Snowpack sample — Buffalo Mountain, Silverthorne, Colorado, USA (1/25/25, 10:11 AM MST)
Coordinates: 39.6222, -106.1139
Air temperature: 22 °F
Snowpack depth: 110 cm
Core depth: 30 cm
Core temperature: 42.8 °F
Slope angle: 12°, slope face: 102°
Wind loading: high
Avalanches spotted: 0
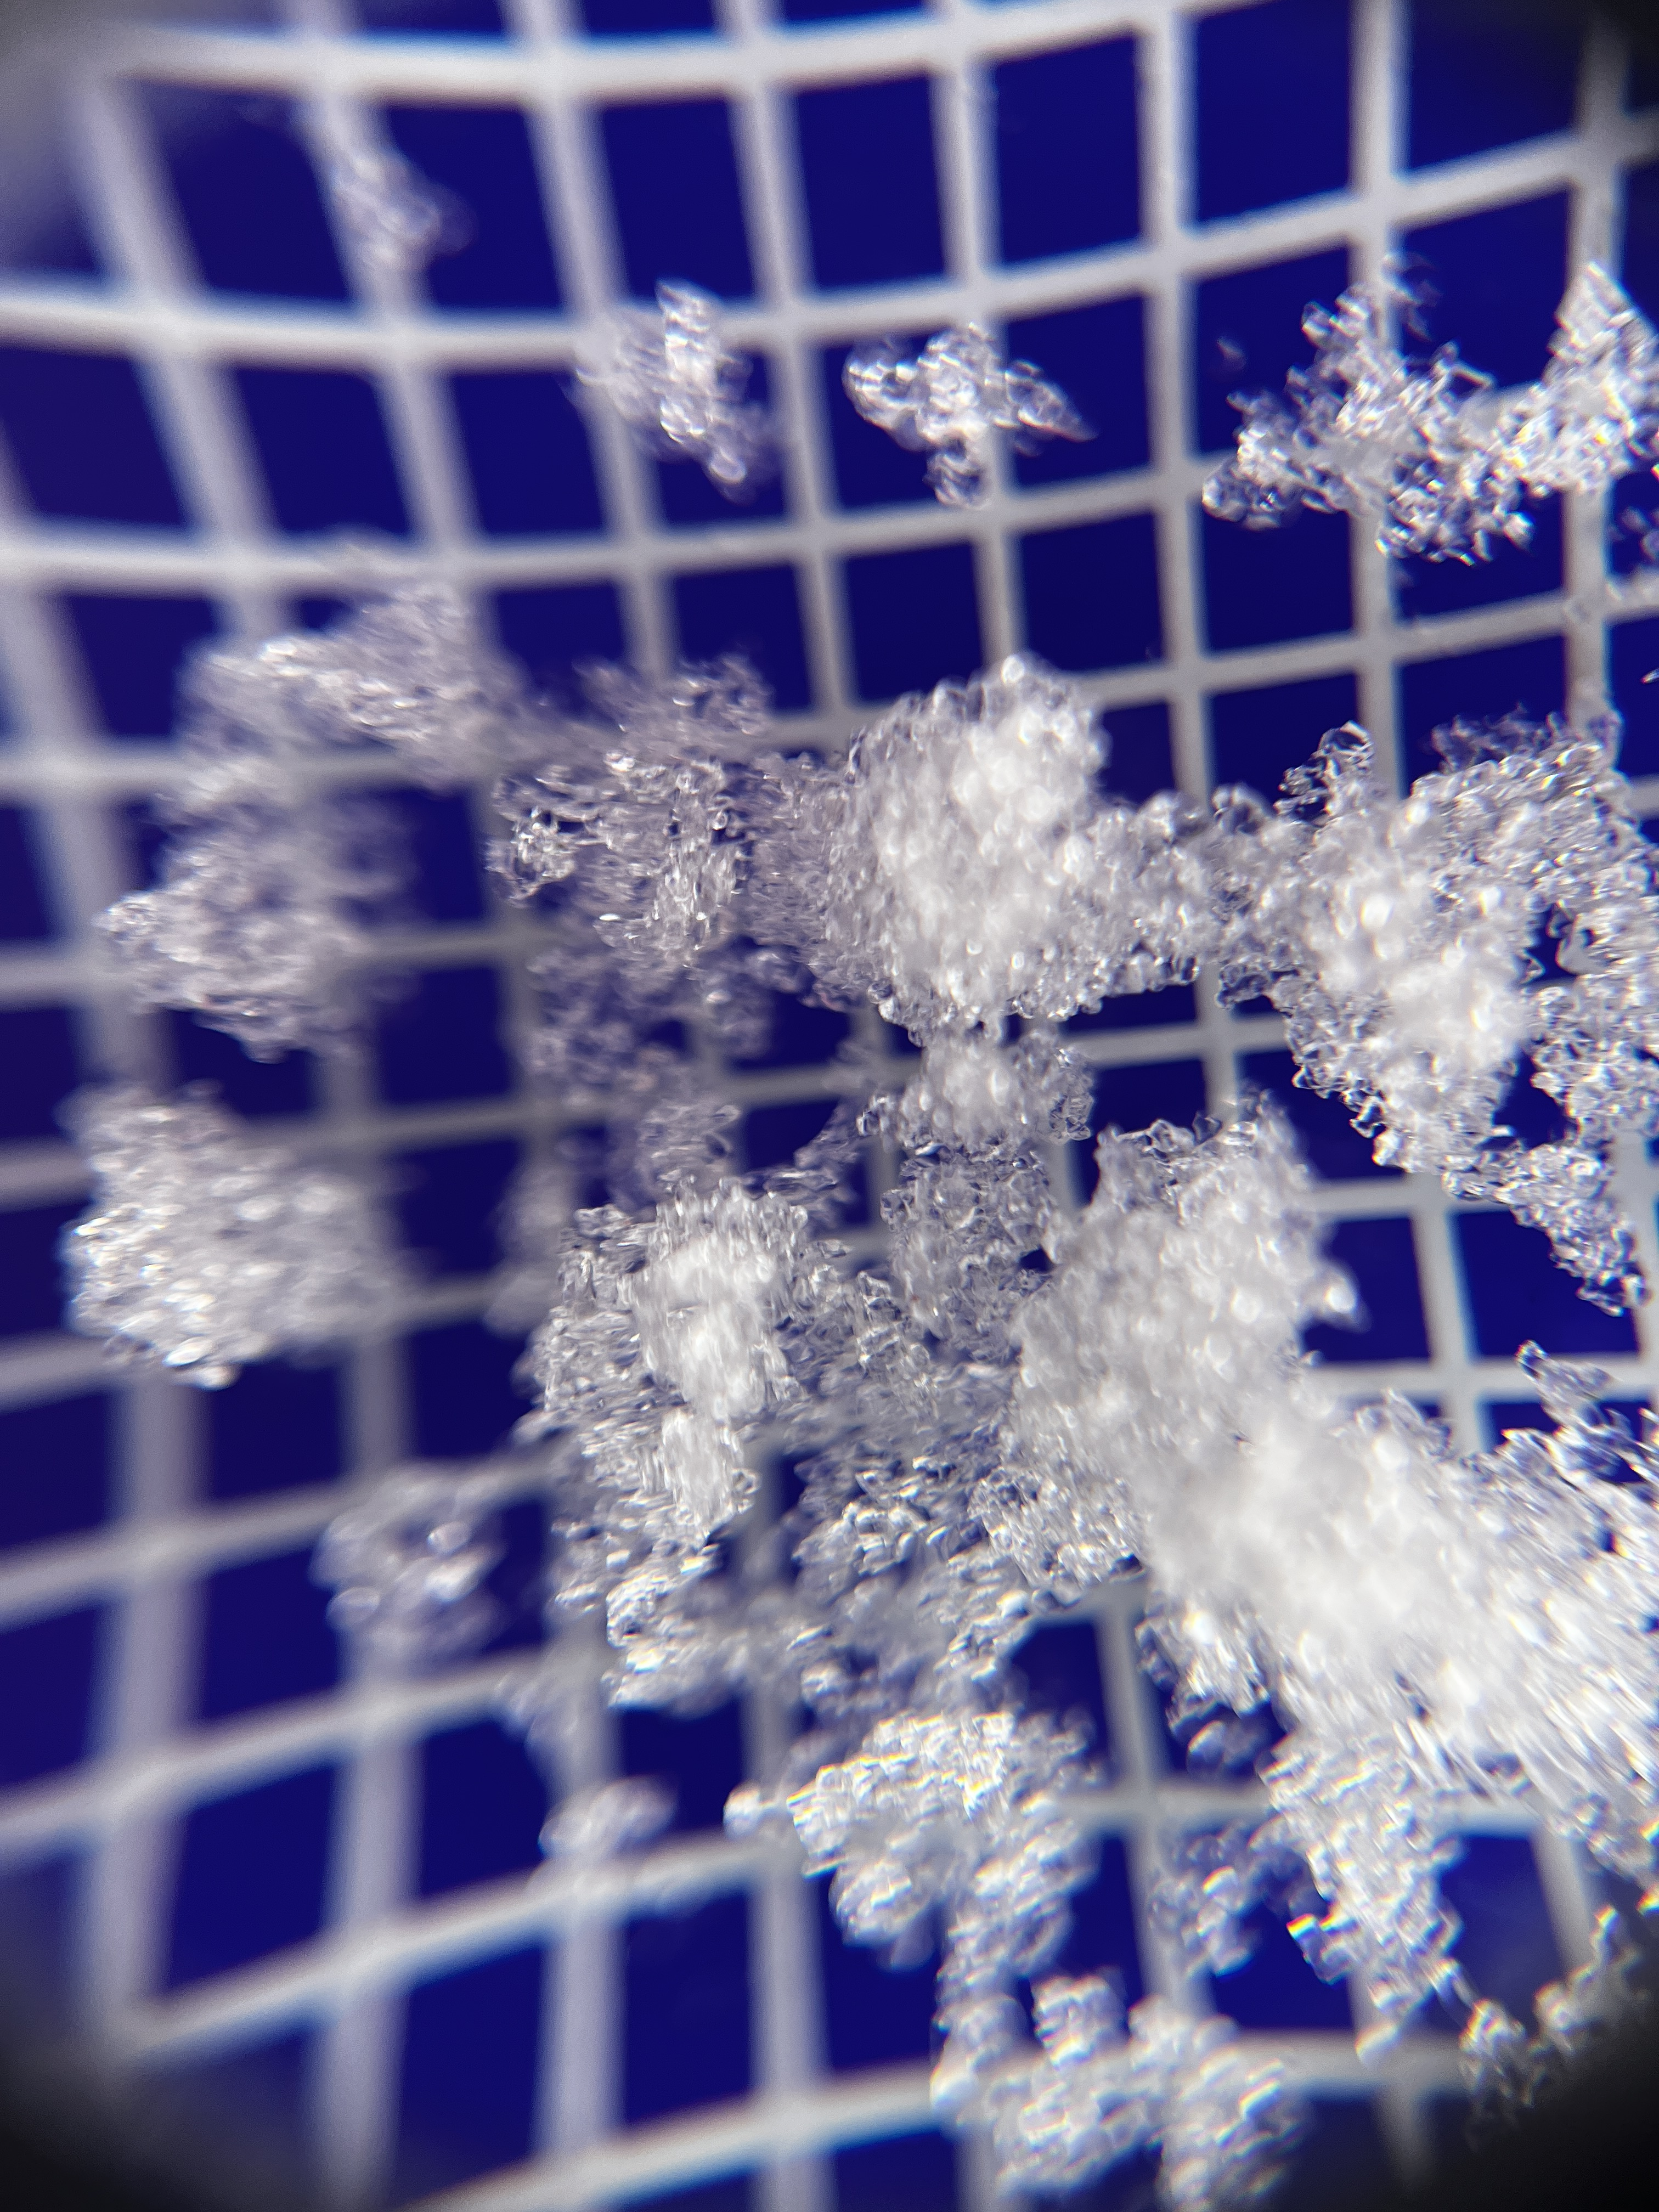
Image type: magnified_profile
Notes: No avalanches nearby, collected on the outskirts of a fire break 15 meters from the treeline, on way to Buffalo and Red Mountain